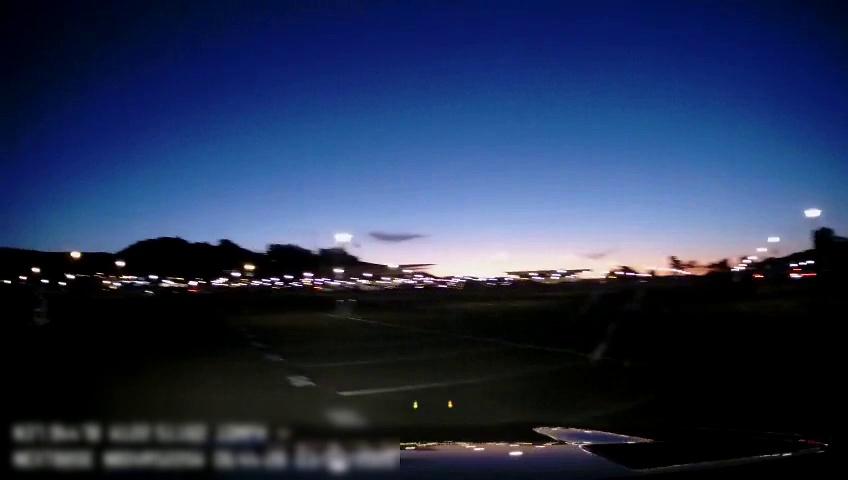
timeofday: Night
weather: Other
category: Drivable Space